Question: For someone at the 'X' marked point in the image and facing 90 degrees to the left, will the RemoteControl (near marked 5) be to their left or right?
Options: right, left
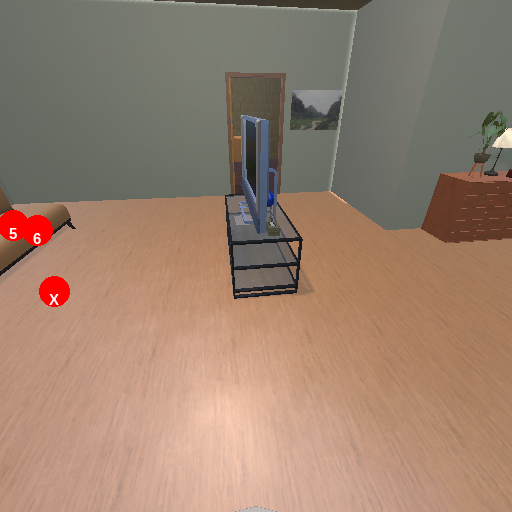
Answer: right